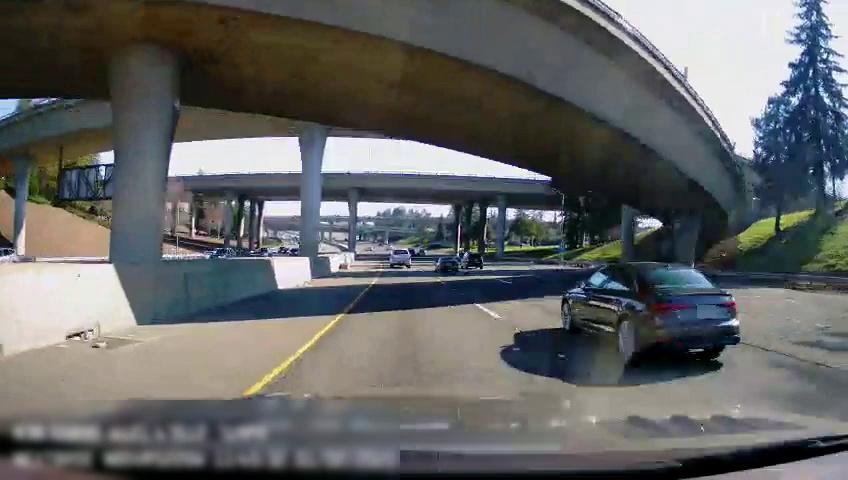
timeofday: Day
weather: Sunny
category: Drivable Space
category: Vehicles | Car
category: Vehicles | Car
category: Drivable Space
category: Vehicles | Truck
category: Vehicles | SUV
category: Vehicles | Car
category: Vehicles | Car
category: Lanes | Current Lane
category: Lanes | Current Lane
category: Lanes | Alternate Lane
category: Traffic | Signs
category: Traffic | Signs